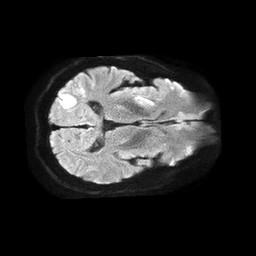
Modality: TRACE
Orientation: axial
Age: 59
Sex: male
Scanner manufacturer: philips
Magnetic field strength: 1.5 T
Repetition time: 4.6 s
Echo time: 0.08941 s